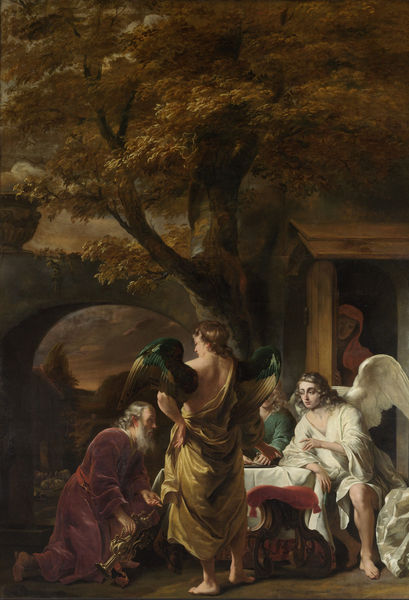
Titel: Abraham ontvangt de drie engelen
Künstler: Ferdinand Bol
Standort: Amsterdam
Institution: Rijksmuseum
Schlagwörter: arch, blue, hands, men, oil, people, pillow, red, religious, white, women, black, dark, gold, green, hair, old, painting, robe, sitting, table, woman, yellow, oil painting, washing, hand, angel, angels, clouds, man, sky, tree, building, sun, trees, feet, night, color, shadow, beard, story, wings, door, bridge, leaves, renaissance, prayer, religion, stable, sunset, shadows, peace, leave, neoclassical, christian, joseph, mary, bible, doorway, standing, annunciation, wing, chalice, kneel, siting, request, christyian